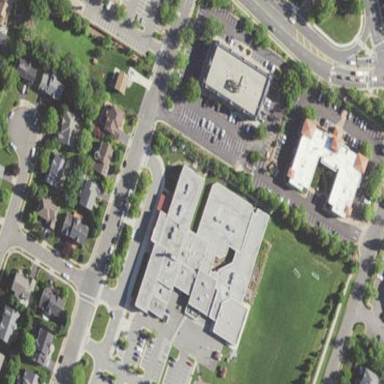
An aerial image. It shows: School building.